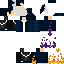
A male human skin with dark skin, wearing brown long hair dressed in a blue hoodie and black pants, featuring a closed mouth.